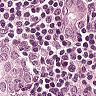
Metastatic tissue present: yes